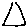
Label: triangle